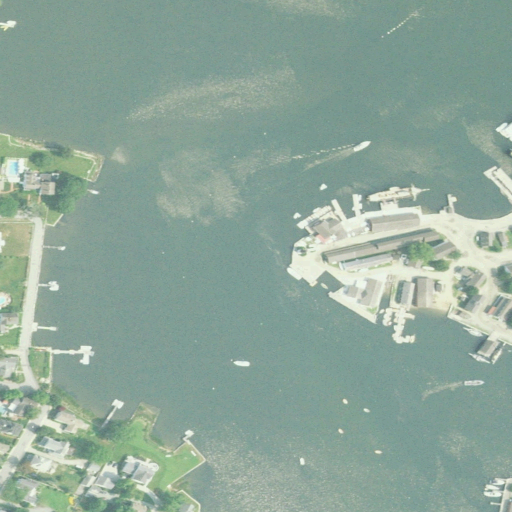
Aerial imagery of cape in Connecticut named Shipyard Point containing open water, medium intensity development, high intensity development, low intensity development, herbaceous wetlands, barren land, and open development